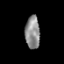
Tissue: prostate
Cell type: T cells
Senescence score: 0.3266
Nuclear area (px): 473
Mean DAPI intensity: 140.264